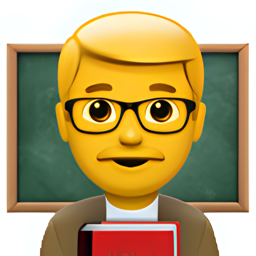
Name: male teacher
Emoji: 👨‍🏫
Group: People & Body
Sub-group: person-role